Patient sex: F
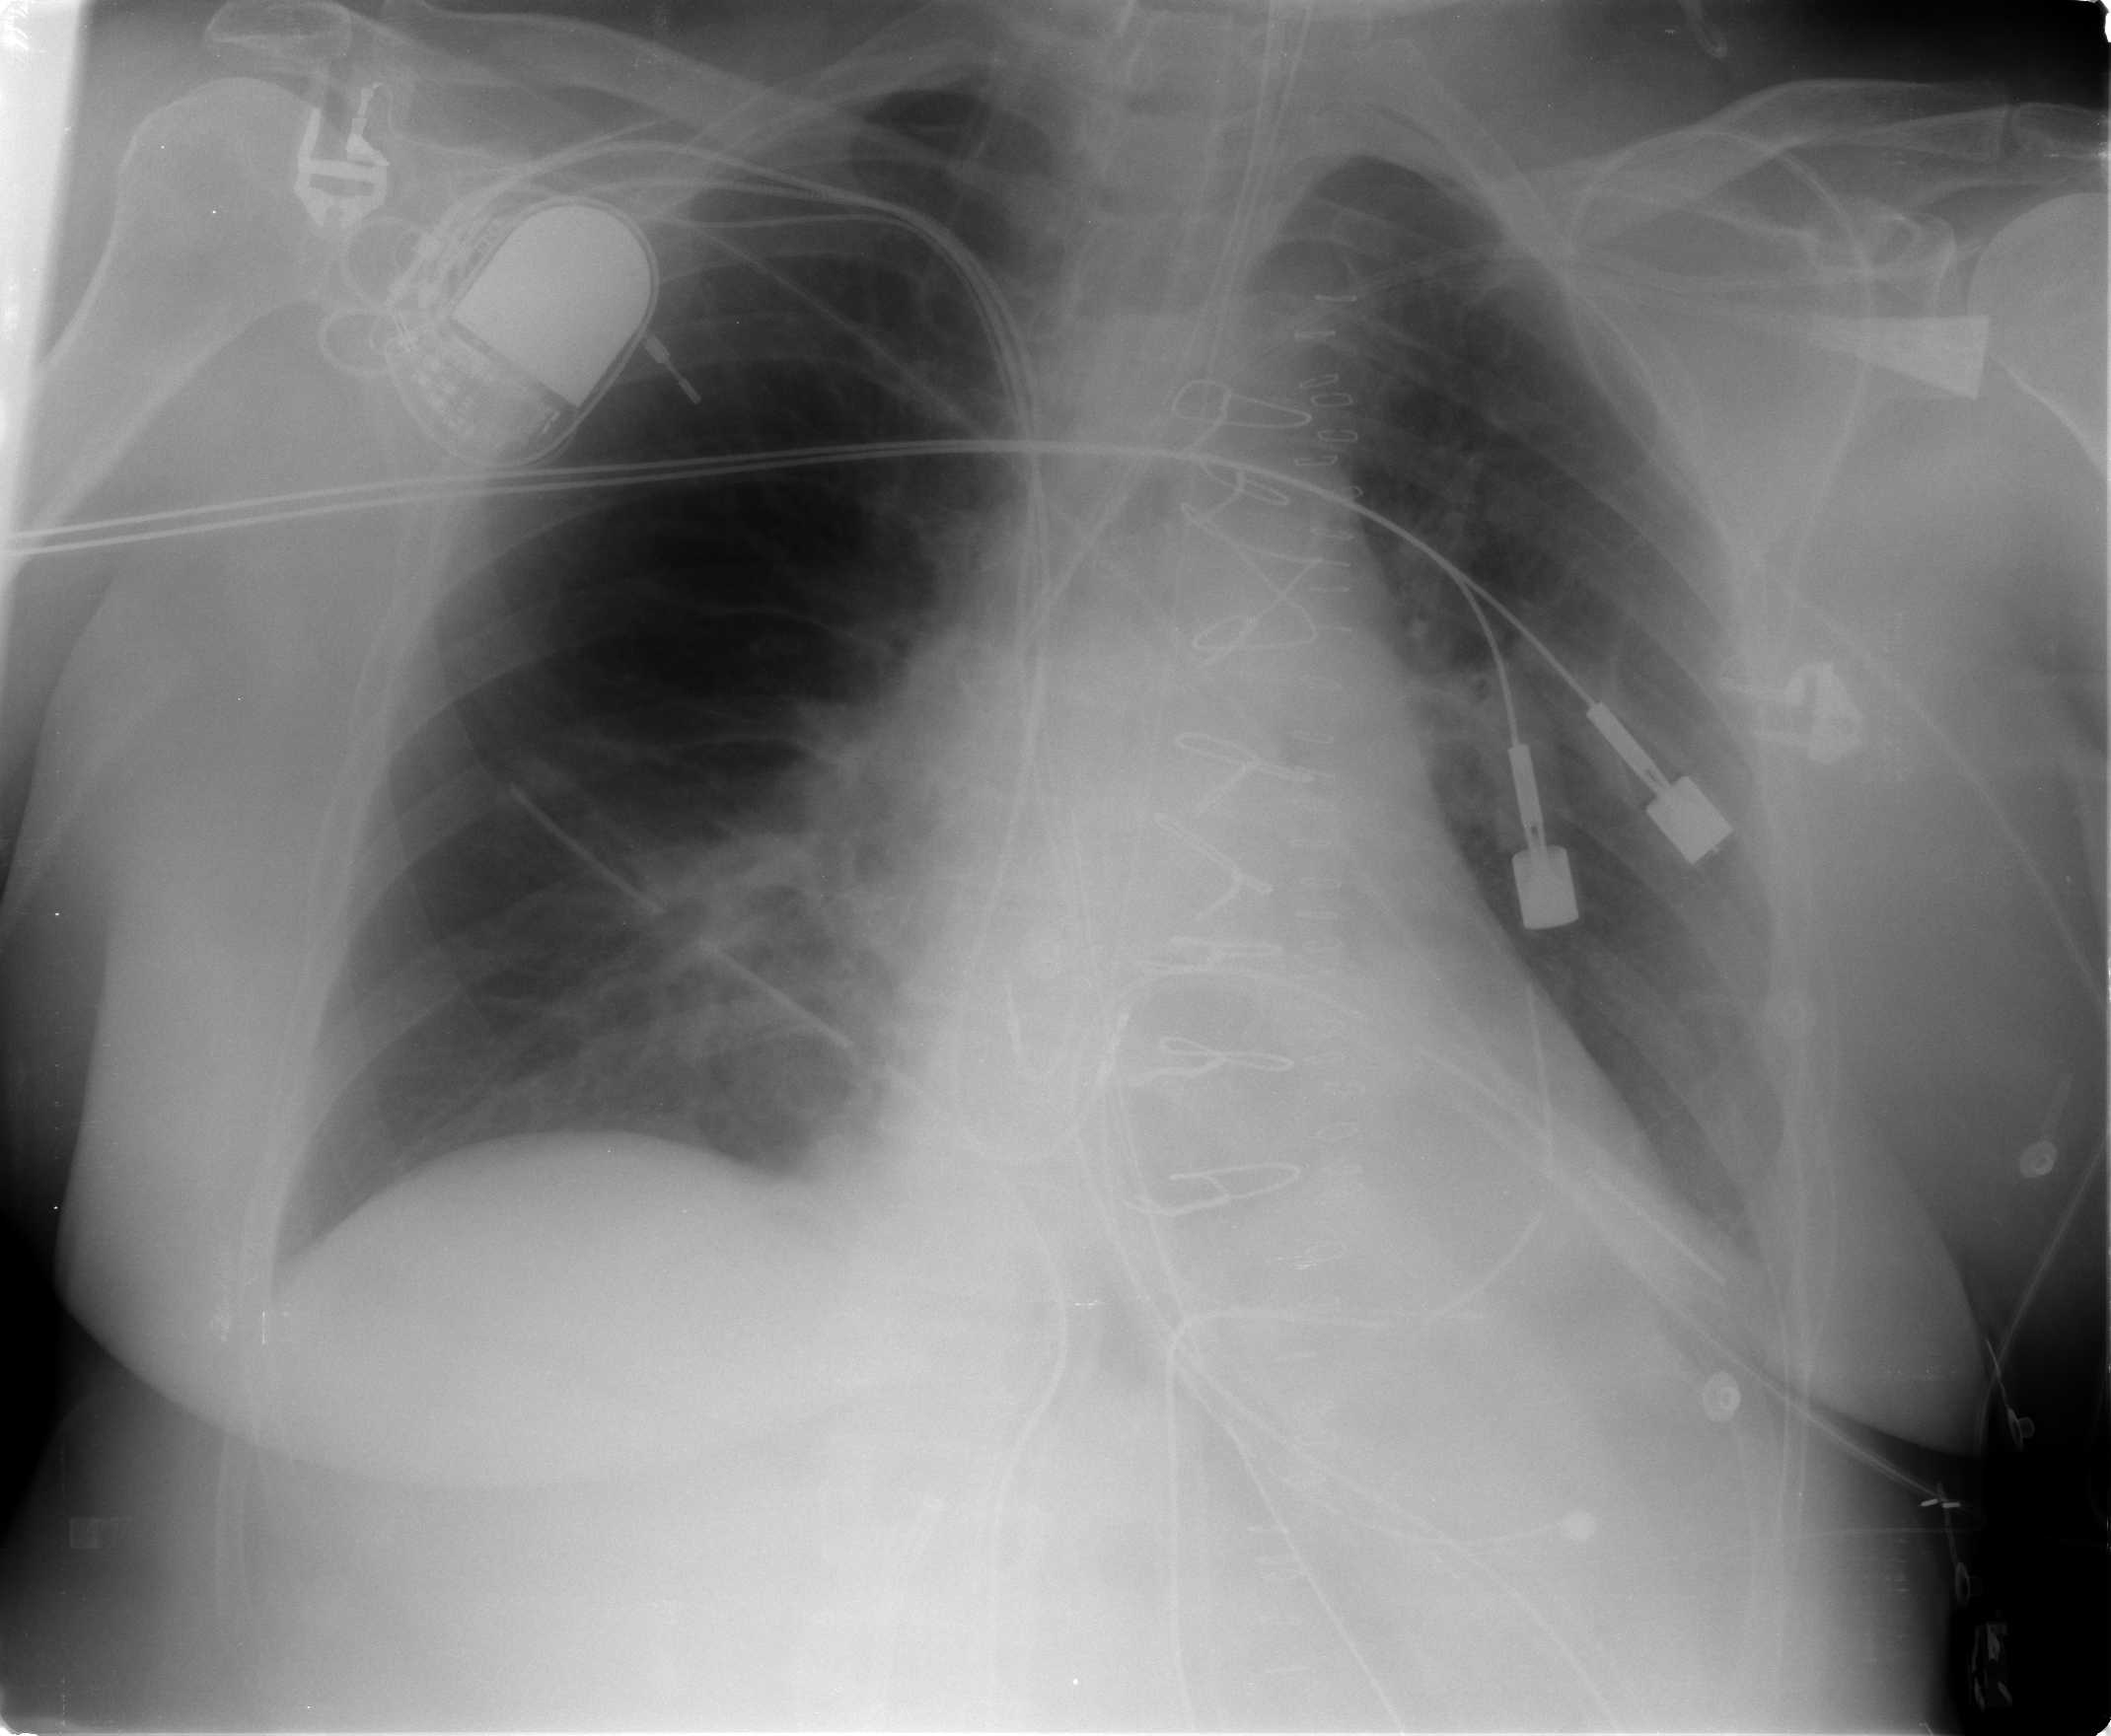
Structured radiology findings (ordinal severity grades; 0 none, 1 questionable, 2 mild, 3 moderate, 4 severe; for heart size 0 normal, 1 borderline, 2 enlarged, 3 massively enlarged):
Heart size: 2
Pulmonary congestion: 2
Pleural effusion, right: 0
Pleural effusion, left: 2
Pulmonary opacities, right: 0
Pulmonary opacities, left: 0
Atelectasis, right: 2
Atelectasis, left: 2